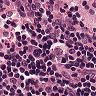
Metastatic tissue present: no